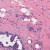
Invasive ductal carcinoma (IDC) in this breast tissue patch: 1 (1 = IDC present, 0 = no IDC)